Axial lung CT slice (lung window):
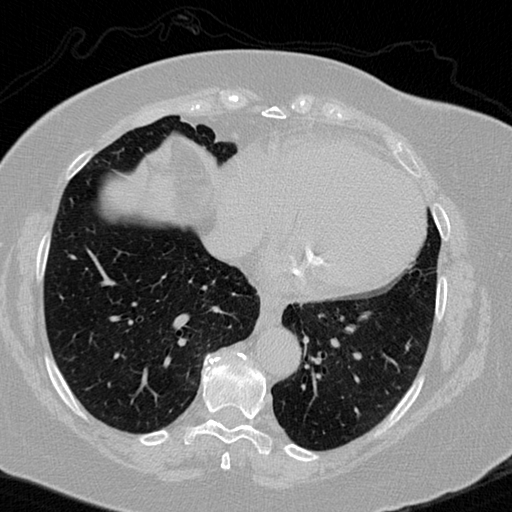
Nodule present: no